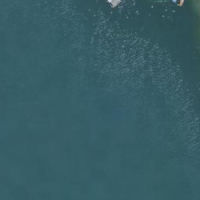
EUNIS habitat code: 14
Species observed at this site:
Chroicocephalus ridibundus
Erigeron karvinskianus
Centranthus ruber
Aythya fuligula
Passer domesticus
Fulica atra
Anas platyrhynchos